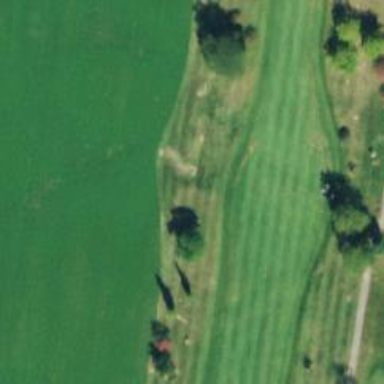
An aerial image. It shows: Grassy area designated as golf fairway.